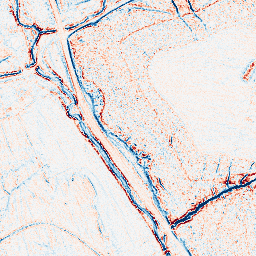
Category: edge_preserving
Decomposition family: anisotropic_diffusion
Decomposition parameters: iterations: 5
kappa: 30
gamma: 0.15
Upsampling method: regularized
Upsampling parameters: scale: 4
lambda_reg: 0.01
Upsampling scale: 4